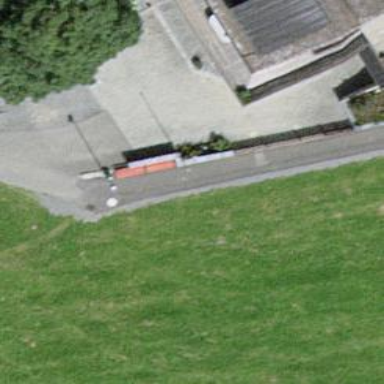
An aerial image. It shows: Bench for seating.